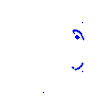
Particle: proton